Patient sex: M
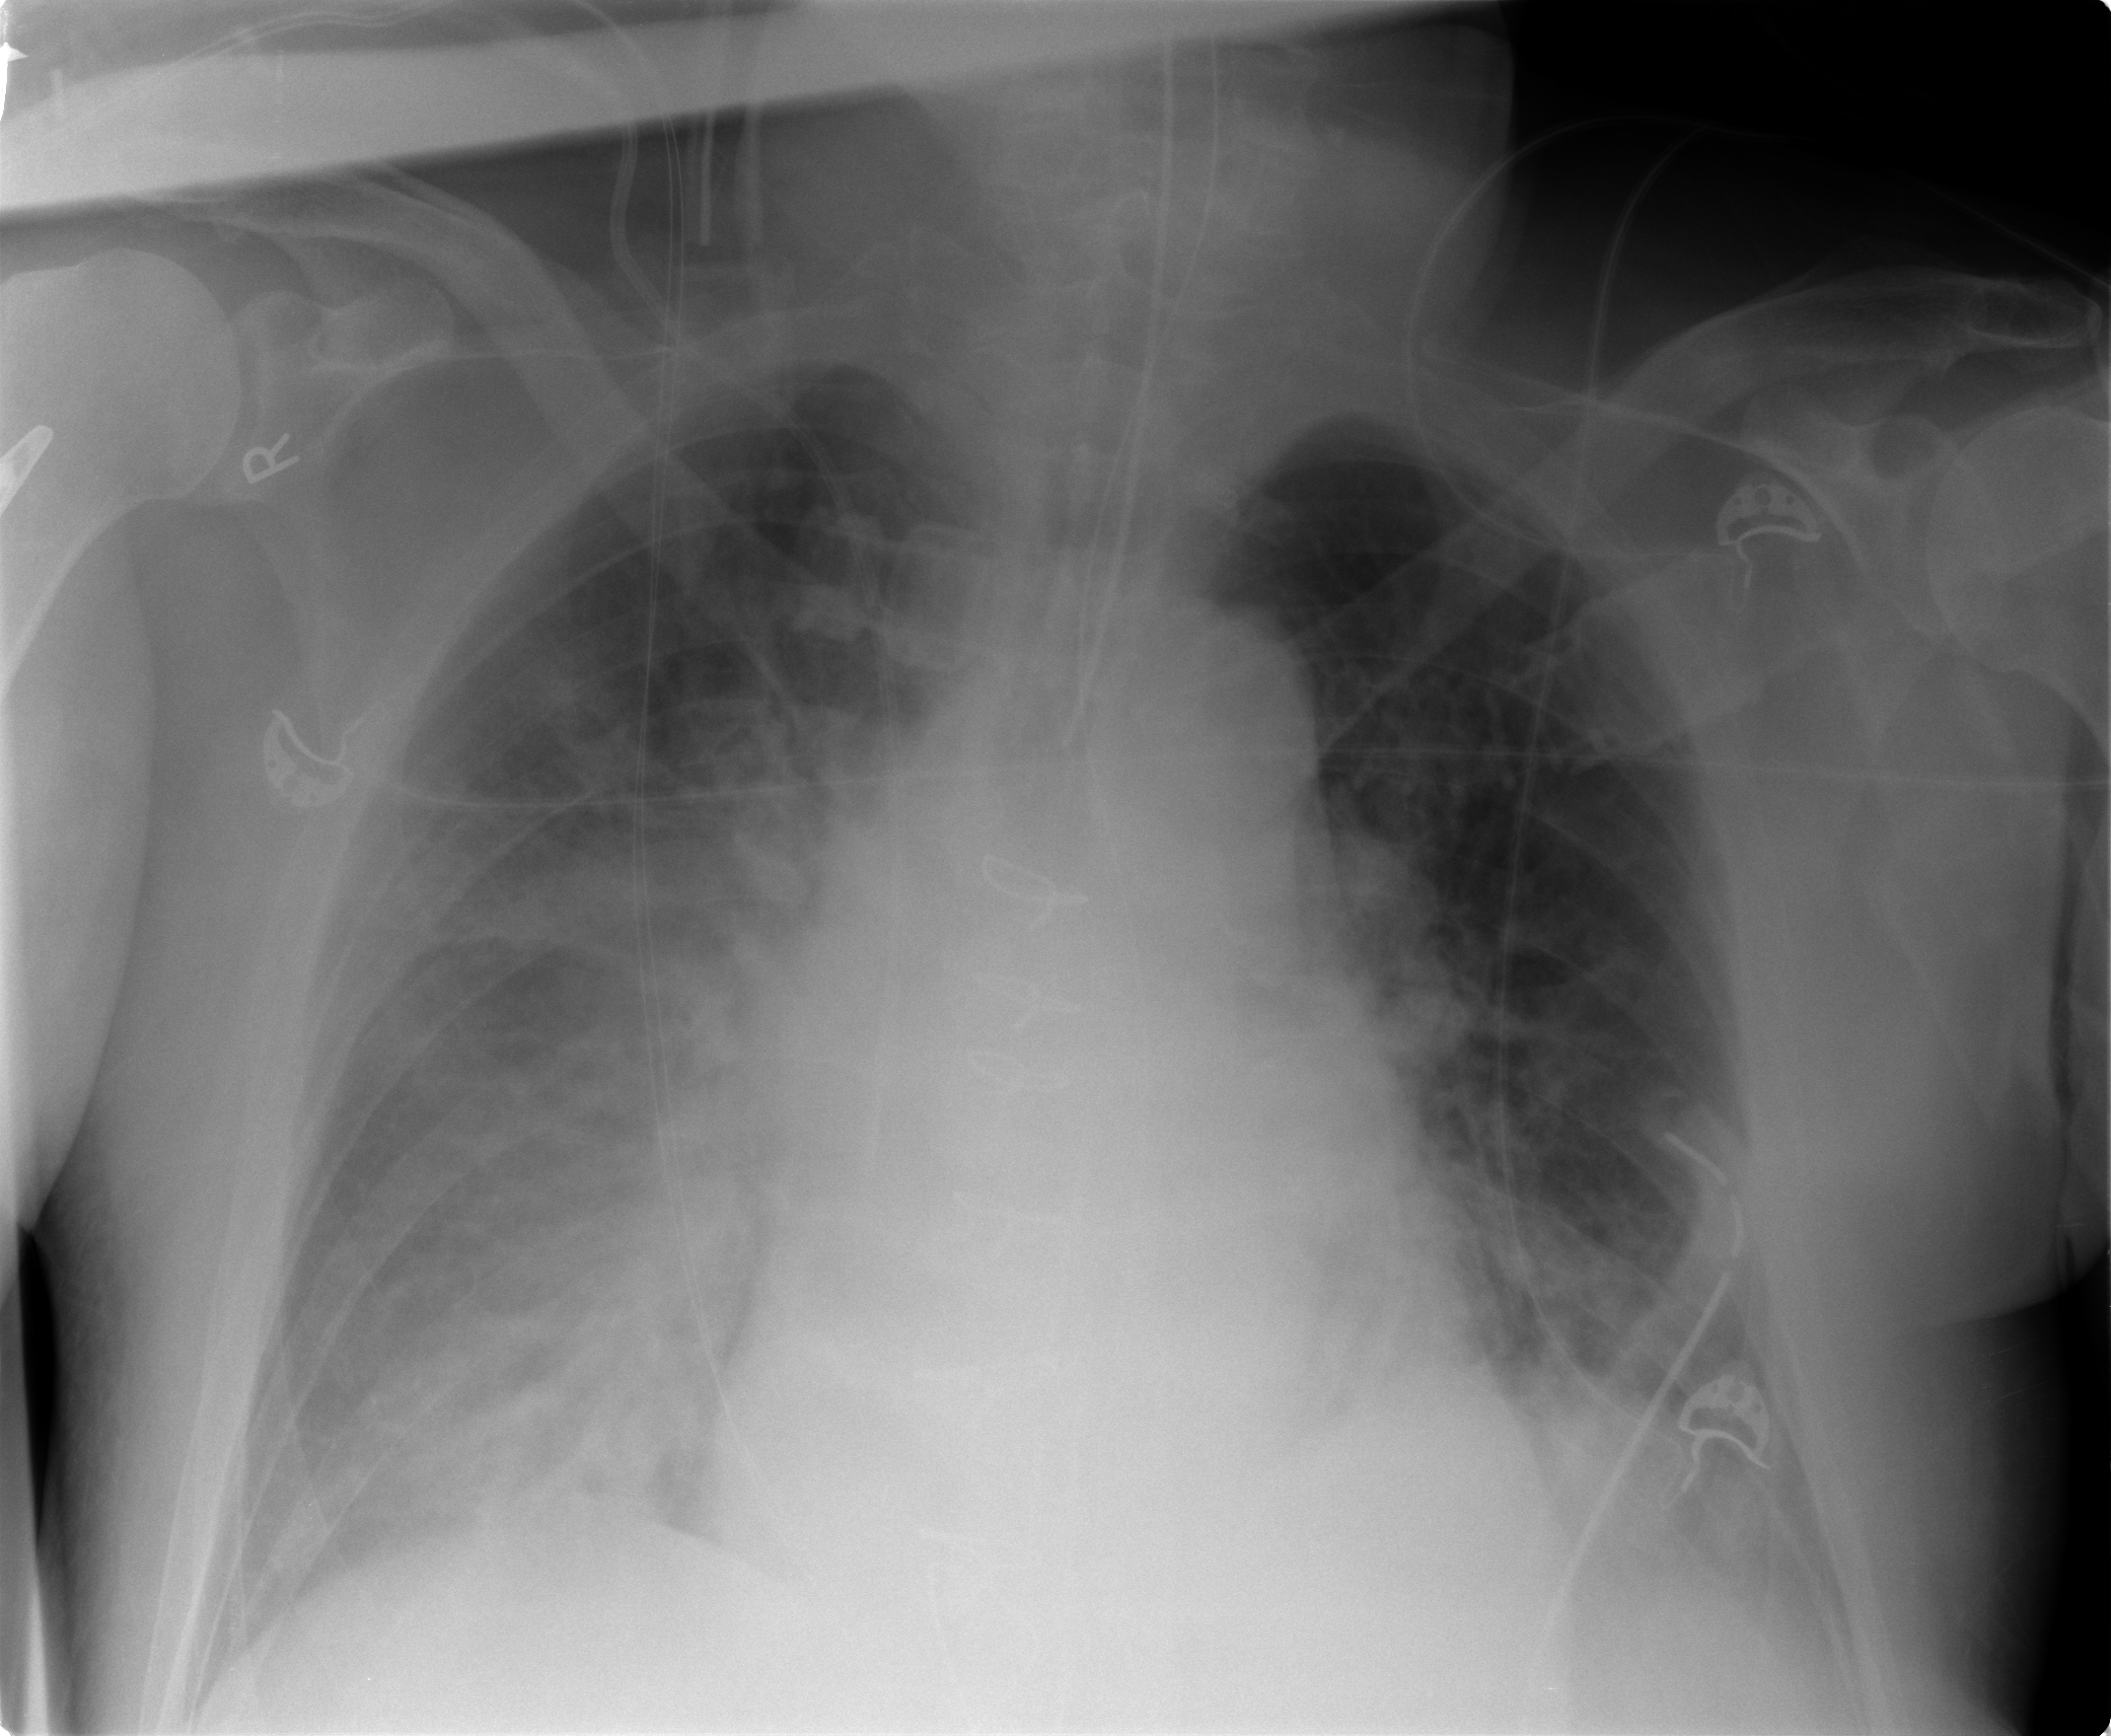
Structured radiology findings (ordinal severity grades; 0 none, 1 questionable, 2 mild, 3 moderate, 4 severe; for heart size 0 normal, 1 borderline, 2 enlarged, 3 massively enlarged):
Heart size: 1
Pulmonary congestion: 3
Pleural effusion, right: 2
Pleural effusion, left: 2
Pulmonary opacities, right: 3
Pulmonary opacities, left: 2
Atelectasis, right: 2
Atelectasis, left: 2